Question: I have a problem and I think I am just having trouble wording the question which is why I can't find an answer.
I have a site that has an image that spans 100% height on a column. When you're looking at it above a viewport width of 1000px it looks awesome. But as you scroll down it obviously distorts and is super stretched, like the image here:

My question is, how can I have an image that is not a background image, that stretches 100% height, but maintains aspect ratio. Kind of like the supersized js plugin, but only on a single div instead of the whole background.
a live version of the site can be seen at <URL>
it works as desired in firefox and totally sucks in safari. Any way to accomplish the firefox result in all browsers?
Thanks ahead of time for the help.
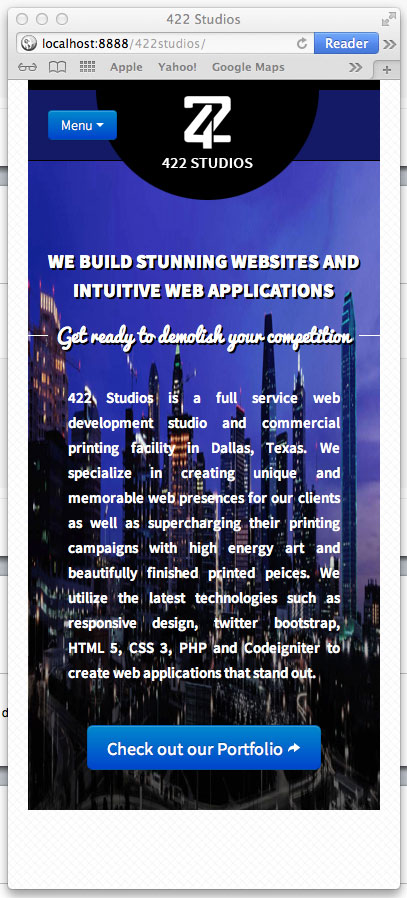
Answer: Why not use a background-image? There's the 'background-size' property that does exactly what you want.
Remove the 'topImage' div in your HTML and try this:
'''
div.top {
background: url("../img/dallas.jpg") no-repeat scroll center center / cover transparent;
min-height: 300px;
overflow: hidden;
position: relative;
}
'''